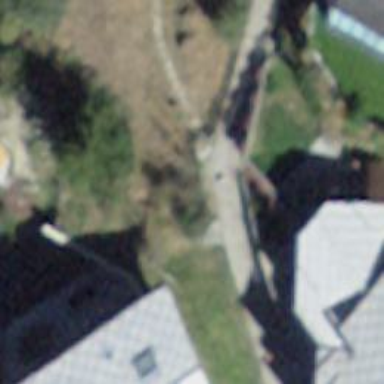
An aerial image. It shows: Sidewalk along the footway.